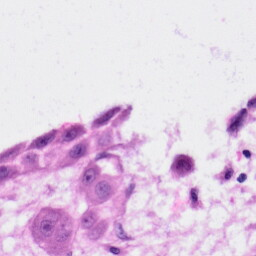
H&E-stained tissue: Skin